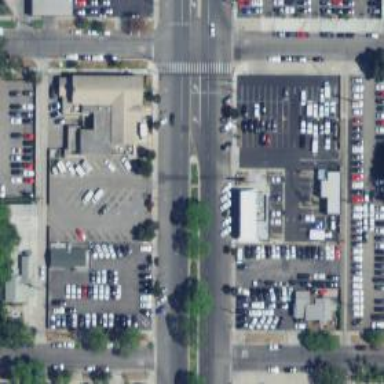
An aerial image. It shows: Car rental service.